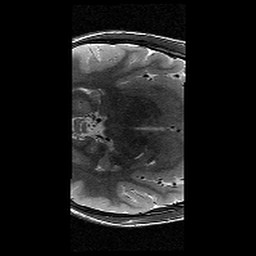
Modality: T2w
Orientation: axial
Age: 12
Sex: male
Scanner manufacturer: siemens
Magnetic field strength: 3 T
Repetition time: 9.23 s
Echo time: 0.067 s